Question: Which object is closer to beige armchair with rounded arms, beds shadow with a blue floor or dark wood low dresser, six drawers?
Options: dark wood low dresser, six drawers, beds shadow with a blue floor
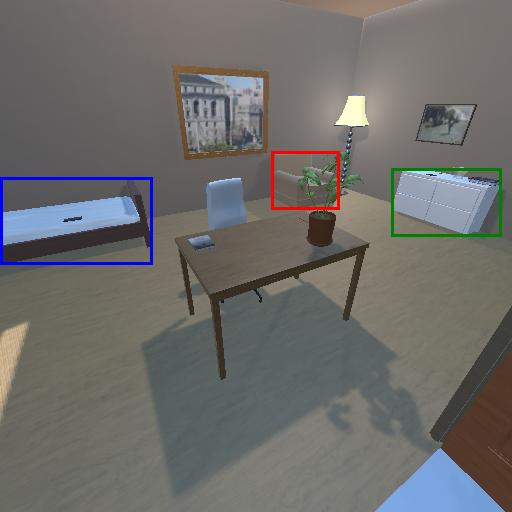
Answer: dark wood low dresser, six drawers